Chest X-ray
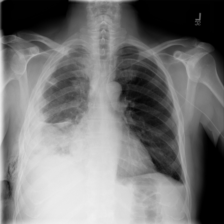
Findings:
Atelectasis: negative
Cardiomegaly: negative
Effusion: negative
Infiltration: negative
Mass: negative
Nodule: negative
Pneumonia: negative
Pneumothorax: negative
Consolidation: negative
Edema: negative
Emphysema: negative
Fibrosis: negative
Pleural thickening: negative
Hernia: negative